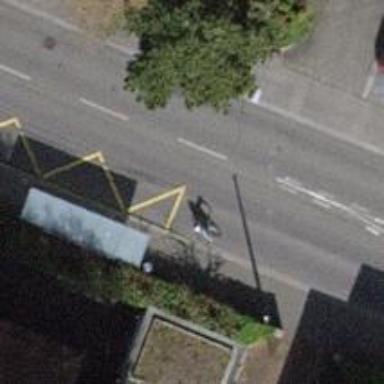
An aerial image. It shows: Trolleybus stop position for public transport.